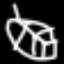
Label: leaf